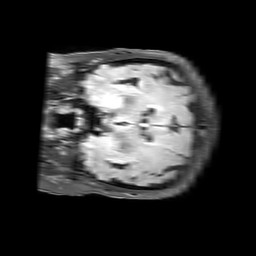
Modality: FLAIR
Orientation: coronal
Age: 77
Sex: male
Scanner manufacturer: philips
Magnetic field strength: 3 T
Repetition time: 11 s
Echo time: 0.125 s